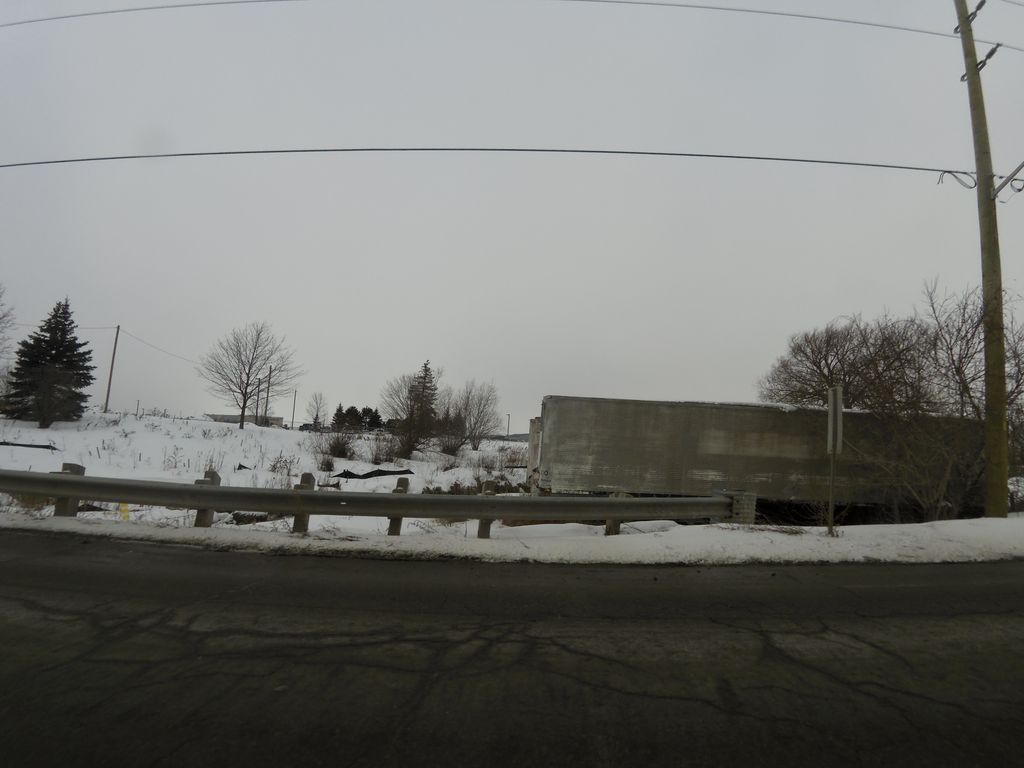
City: ottawa-gatineau